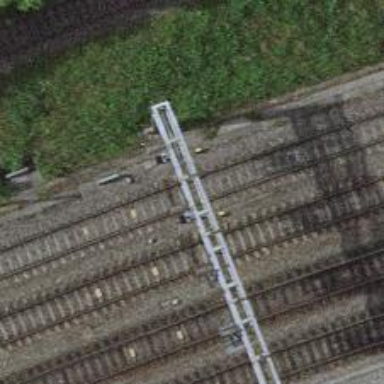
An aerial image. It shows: Railway signal.